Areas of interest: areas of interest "Transportation stations"
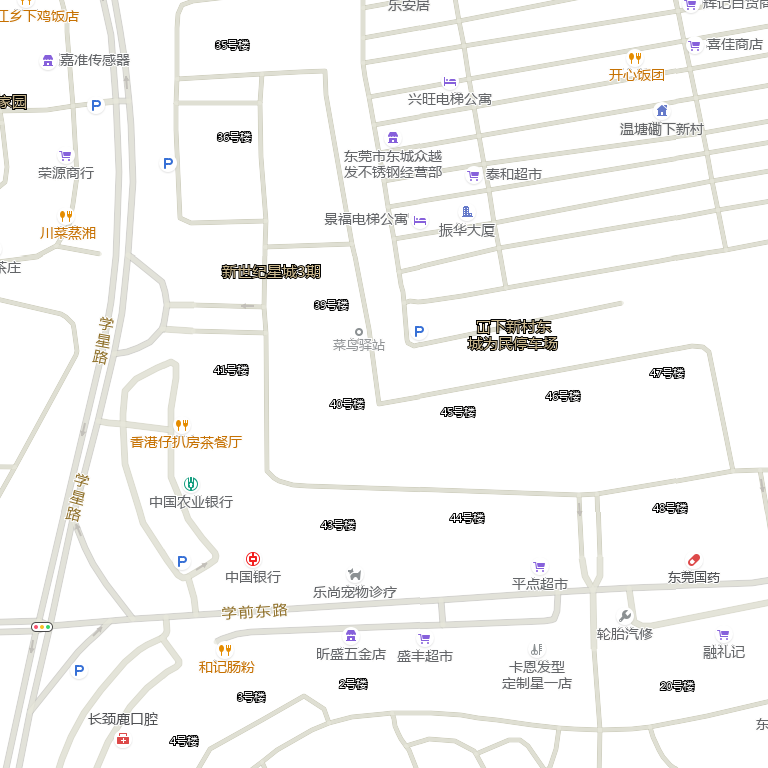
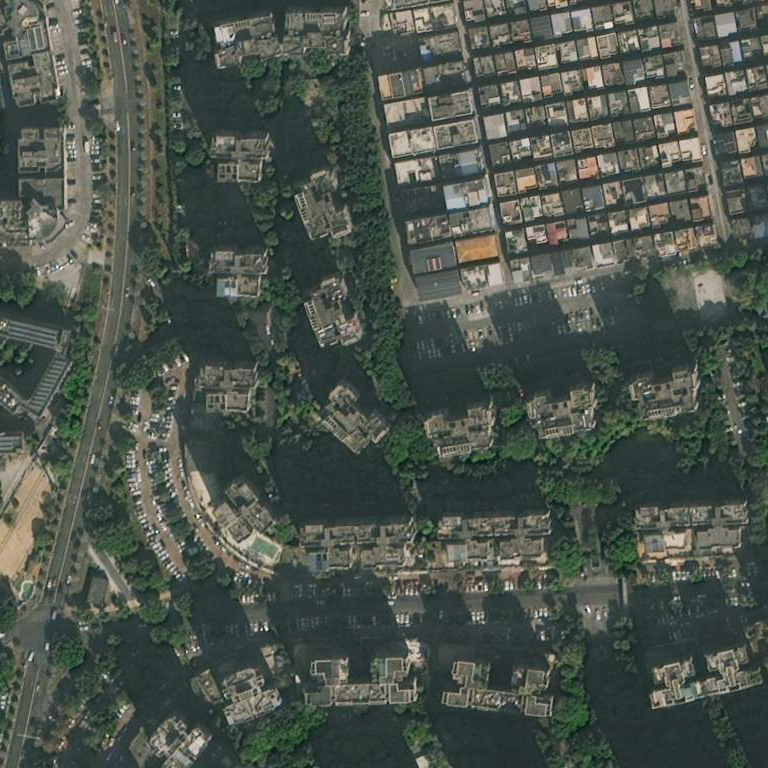